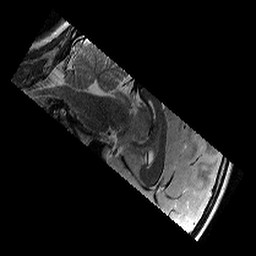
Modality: T2w
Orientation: sagittal
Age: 12
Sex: female
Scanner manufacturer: siemens
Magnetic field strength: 3 T
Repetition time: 9.23 s
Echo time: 0.067 s